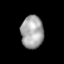
Tissue: lung
Cell type: Fibroblasts
Senescence score: 0.5458
Nuclear area (px): 726
Mean DAPI intensity: 164.336